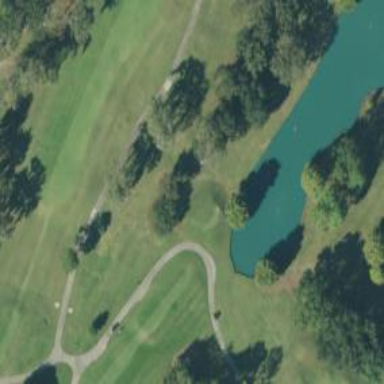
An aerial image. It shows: Water hazard on golf course. The hazard is natural water feature.